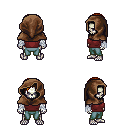
a pixel art fantasy rpg character, male body template, skeleton, maroon sleeveless shirt, teal pants, dark blonde long bangs hairstyle, cloth hood, white cloth bandages, four views (front, back, left, right), 2x2 character sprite sheet, small pixel art, hard edges, no anti-aliasing